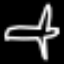
Label: airplane